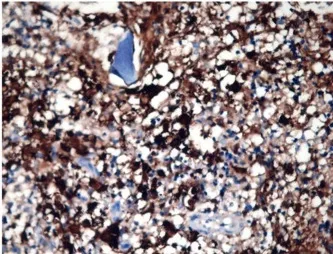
Patient 2 bone marrow biopsy. (D) Immunohistochemistry for S100 showing nuclear positivity in Langerhans cells (magnification 100X).
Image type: pathology (immunostaining)